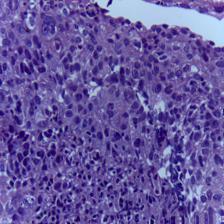
Diagnosis: OSCC